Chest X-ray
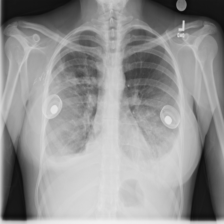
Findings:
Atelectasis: negative
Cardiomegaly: negative
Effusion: positive
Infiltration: negative
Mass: negative
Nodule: negative
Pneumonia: negative
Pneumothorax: negative
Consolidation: negative
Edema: negative
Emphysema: negative
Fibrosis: negative
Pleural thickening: negative
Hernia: negative